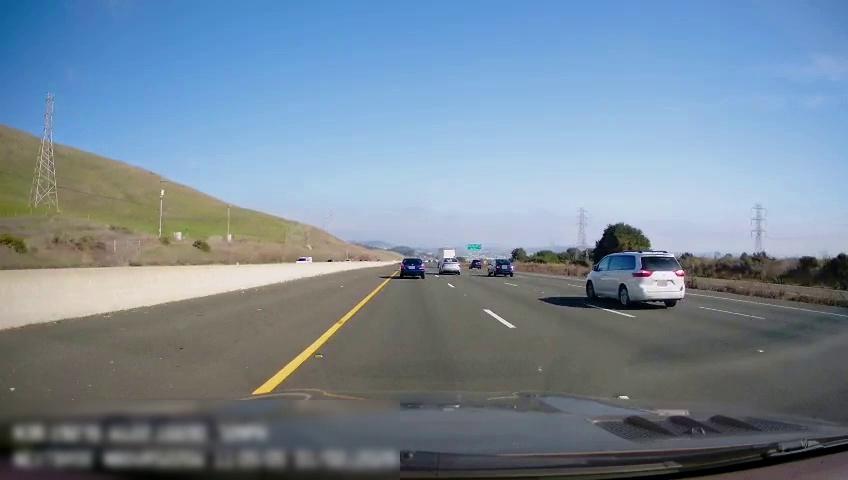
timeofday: Day
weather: Sunny
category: Drivable Space
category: Vehicles | Other LV
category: Vehicles | Car
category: Vehicles | Car
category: Vehicles | SUV
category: Vehicles | SUV
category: Vehicles | Car
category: Vehicles | Truck
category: Lanes | Current Lane
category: Lanes | Current Lane
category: Lanes | Alternate Lane
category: Lanes | Alternate Lane
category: Lanes | Alternate Lane
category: Traffic | Signs